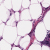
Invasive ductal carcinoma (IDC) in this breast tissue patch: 0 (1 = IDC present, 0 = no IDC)